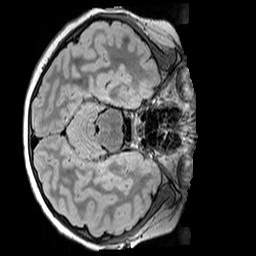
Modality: FLAIR
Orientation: axial
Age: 10
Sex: male
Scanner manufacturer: siemens
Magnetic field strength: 3 T
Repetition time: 5 s
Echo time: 0.388 s